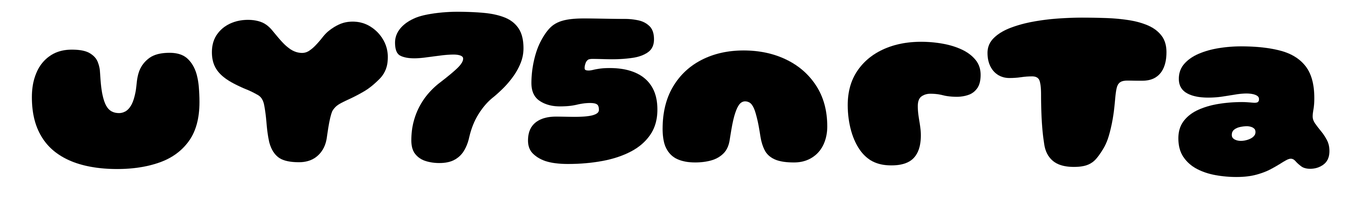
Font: Gluten_Black